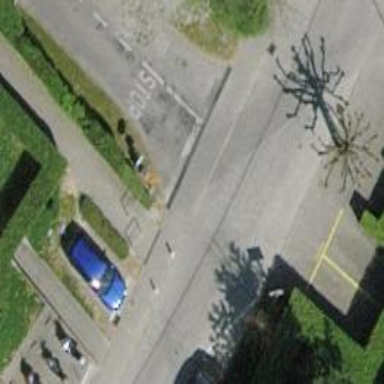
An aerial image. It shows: Cycle barrier.